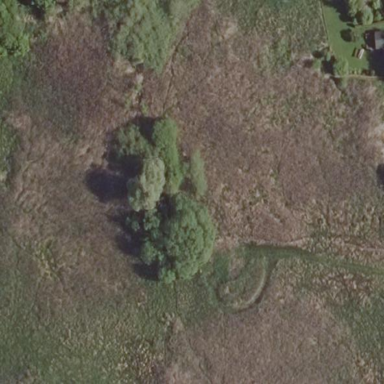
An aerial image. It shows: Wetland area dominated by reedbeds.